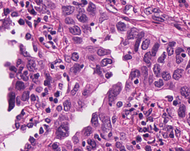
Tumor epithelial tissue: yes
Tumor-associated stroma tissue: yes
Normal tissue: no